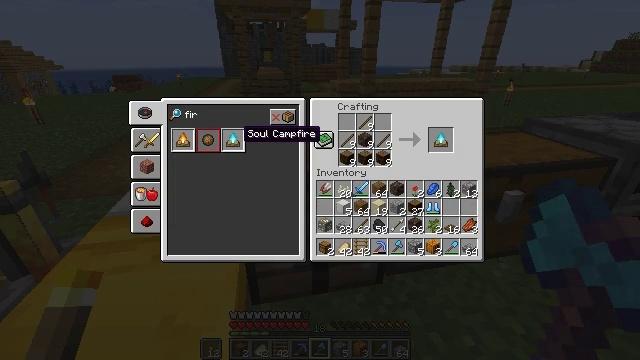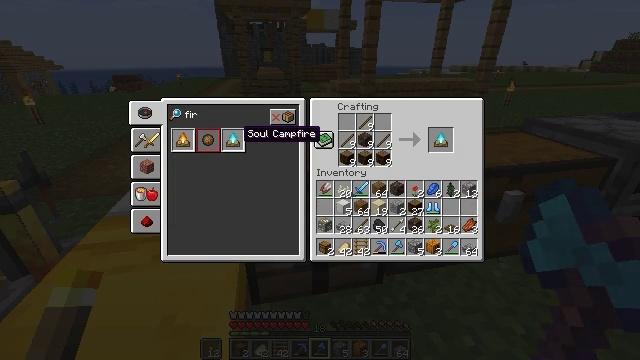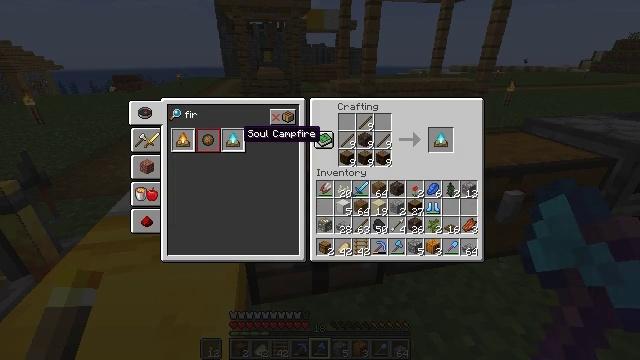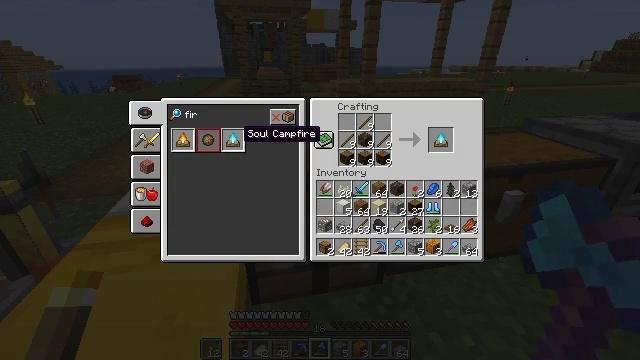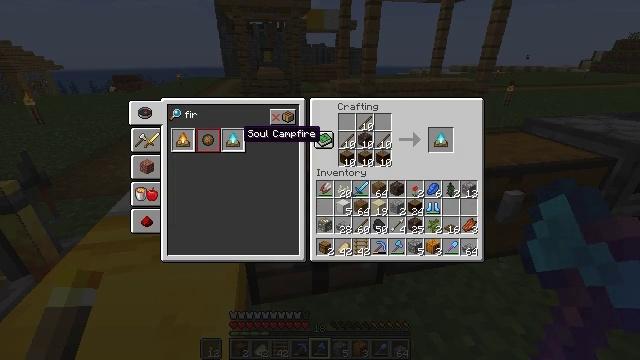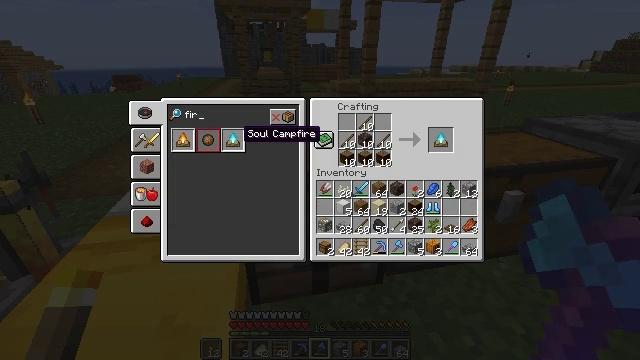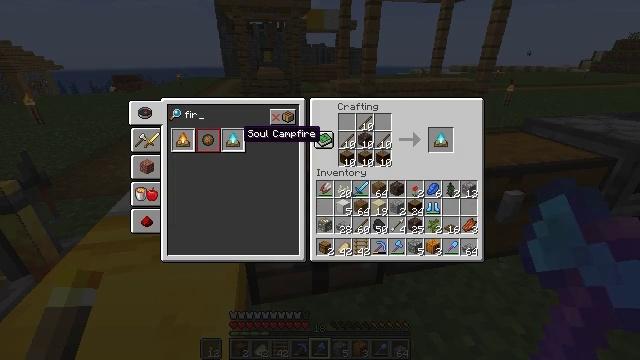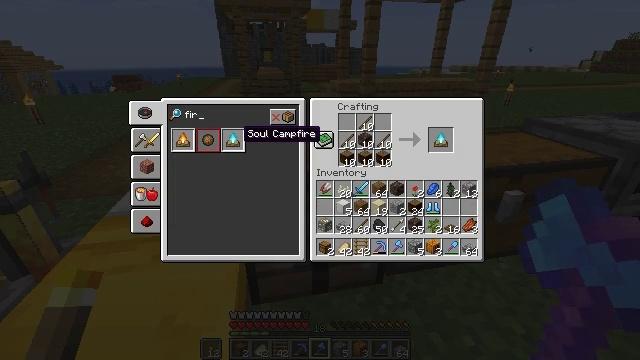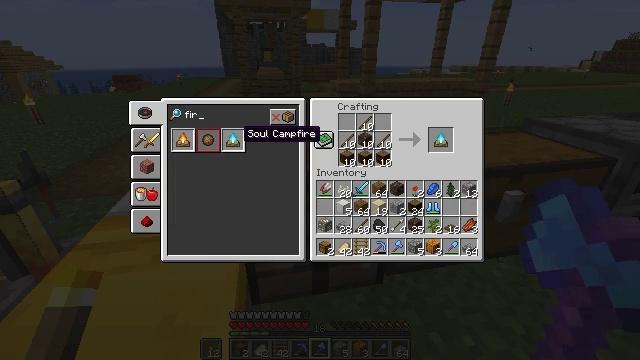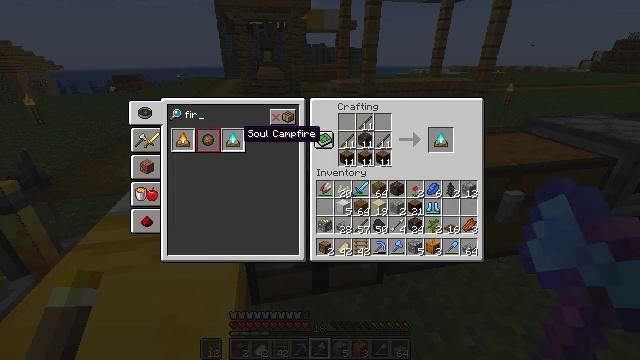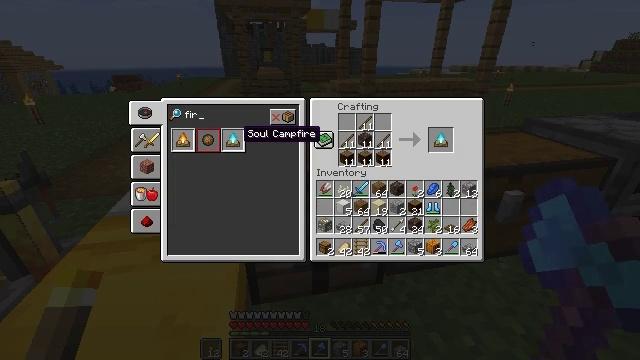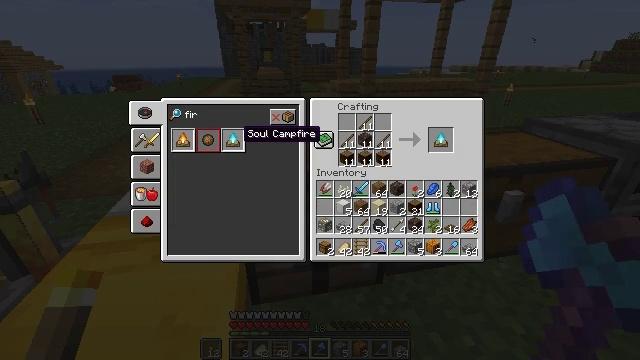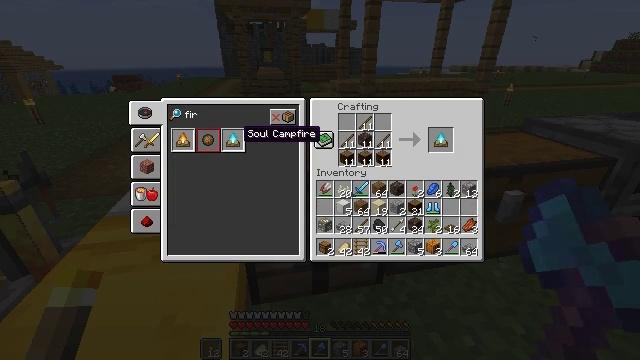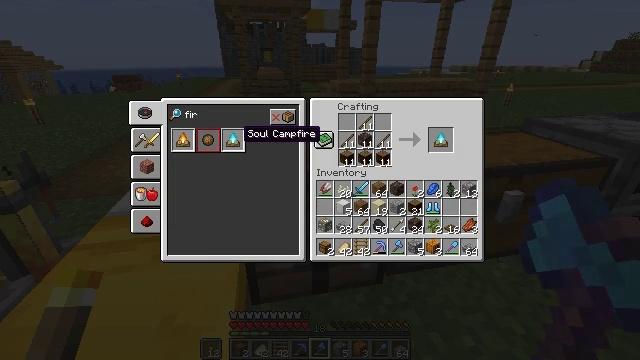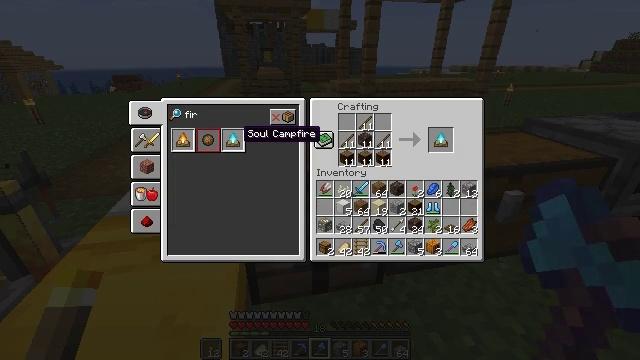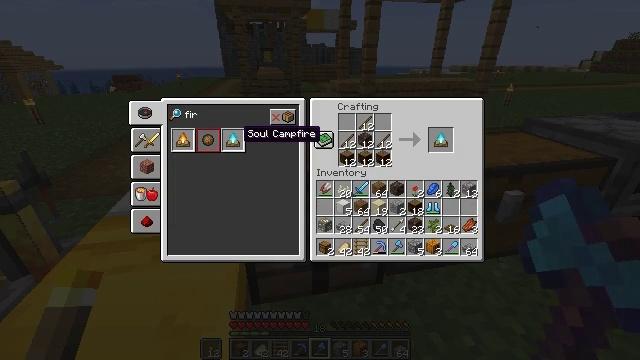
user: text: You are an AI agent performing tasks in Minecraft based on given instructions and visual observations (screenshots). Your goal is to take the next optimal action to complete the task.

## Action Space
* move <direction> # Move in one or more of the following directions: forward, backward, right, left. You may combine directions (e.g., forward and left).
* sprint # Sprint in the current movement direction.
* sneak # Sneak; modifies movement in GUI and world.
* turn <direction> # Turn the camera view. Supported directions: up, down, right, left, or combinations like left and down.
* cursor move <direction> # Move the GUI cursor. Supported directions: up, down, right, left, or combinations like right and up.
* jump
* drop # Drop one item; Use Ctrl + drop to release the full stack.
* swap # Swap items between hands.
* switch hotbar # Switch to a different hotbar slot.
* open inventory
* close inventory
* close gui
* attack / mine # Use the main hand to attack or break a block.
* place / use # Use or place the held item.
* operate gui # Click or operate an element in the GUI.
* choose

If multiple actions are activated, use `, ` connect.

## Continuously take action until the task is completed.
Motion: motion action
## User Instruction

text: Use soul soil and sticks to craft a soul campfire.
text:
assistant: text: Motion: no_op
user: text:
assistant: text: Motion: no_op
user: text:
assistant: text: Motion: operate gui
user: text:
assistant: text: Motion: operate gui
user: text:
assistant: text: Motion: operate gui
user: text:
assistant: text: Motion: no_op
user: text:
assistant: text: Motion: no_op
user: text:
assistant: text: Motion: no_op
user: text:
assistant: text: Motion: operate gui
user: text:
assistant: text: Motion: operate gui
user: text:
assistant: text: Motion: no_op
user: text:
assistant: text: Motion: no_op
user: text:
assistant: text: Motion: no_op
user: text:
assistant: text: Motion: no_op
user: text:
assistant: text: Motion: operate gui
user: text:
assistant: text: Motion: operate gui
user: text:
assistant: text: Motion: operate gui
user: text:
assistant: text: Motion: no_op
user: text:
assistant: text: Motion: no_op
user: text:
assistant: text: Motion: no_op
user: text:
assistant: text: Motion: no_op
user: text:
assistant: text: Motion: no_op
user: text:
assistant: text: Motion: no_op
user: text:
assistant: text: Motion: no_op
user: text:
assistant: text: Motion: no_op
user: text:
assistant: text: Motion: no_op
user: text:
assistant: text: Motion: no_op
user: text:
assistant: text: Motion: no_op
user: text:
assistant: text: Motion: no_op
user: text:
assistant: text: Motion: no_op